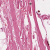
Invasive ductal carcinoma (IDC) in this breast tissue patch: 0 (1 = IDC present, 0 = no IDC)